Field crop: maize
Growth stage: 2
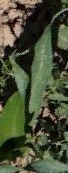
Species: maize